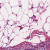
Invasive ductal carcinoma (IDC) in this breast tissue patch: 0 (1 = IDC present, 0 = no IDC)